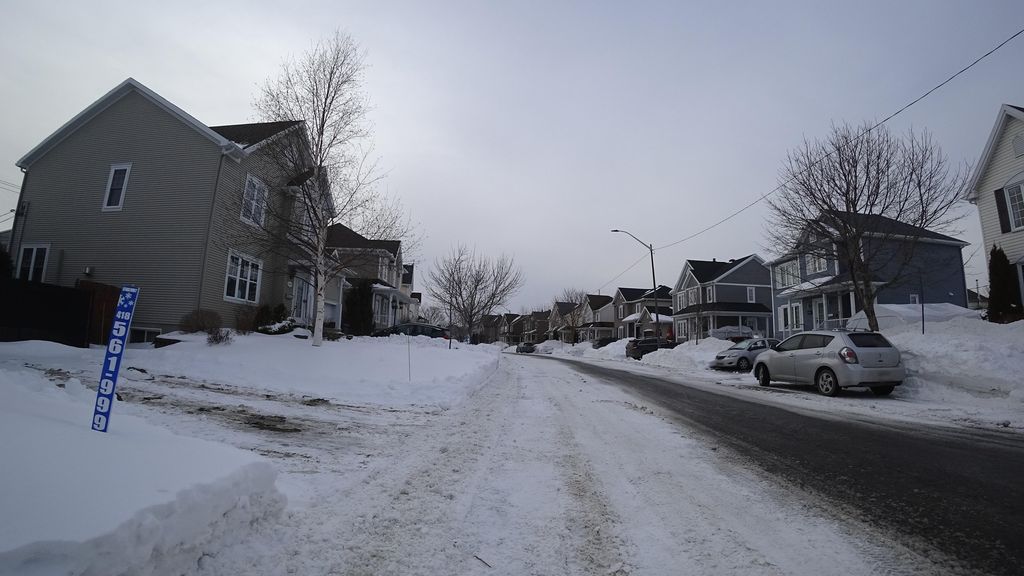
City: quebec_city